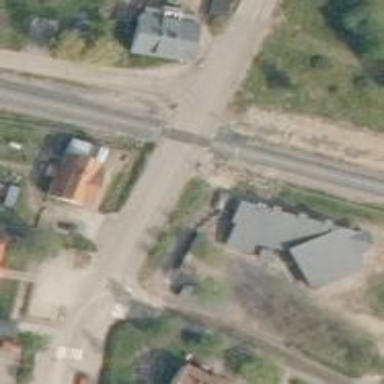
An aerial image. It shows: Railway crossing with lights and saltire markers.